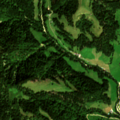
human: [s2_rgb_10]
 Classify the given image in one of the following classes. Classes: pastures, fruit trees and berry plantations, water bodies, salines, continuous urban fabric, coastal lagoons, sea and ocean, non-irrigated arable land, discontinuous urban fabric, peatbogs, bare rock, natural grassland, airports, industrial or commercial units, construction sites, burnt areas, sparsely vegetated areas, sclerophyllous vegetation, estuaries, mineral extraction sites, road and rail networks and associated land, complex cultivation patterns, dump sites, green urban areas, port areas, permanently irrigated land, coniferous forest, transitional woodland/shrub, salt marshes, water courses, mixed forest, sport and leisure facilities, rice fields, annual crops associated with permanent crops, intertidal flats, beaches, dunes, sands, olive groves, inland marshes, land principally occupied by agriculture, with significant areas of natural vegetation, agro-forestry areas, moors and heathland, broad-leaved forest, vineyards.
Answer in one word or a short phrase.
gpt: pastures, coniferous forest, mixed forest